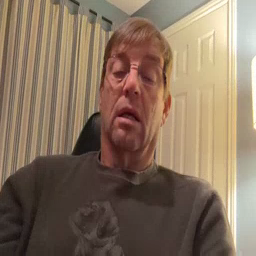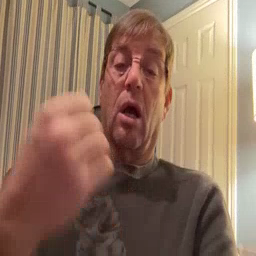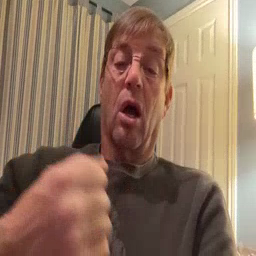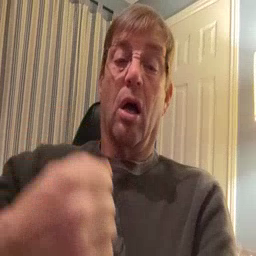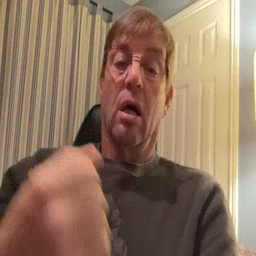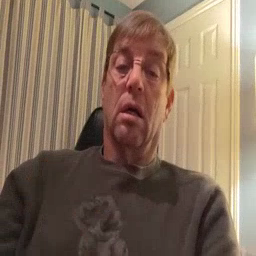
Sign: car